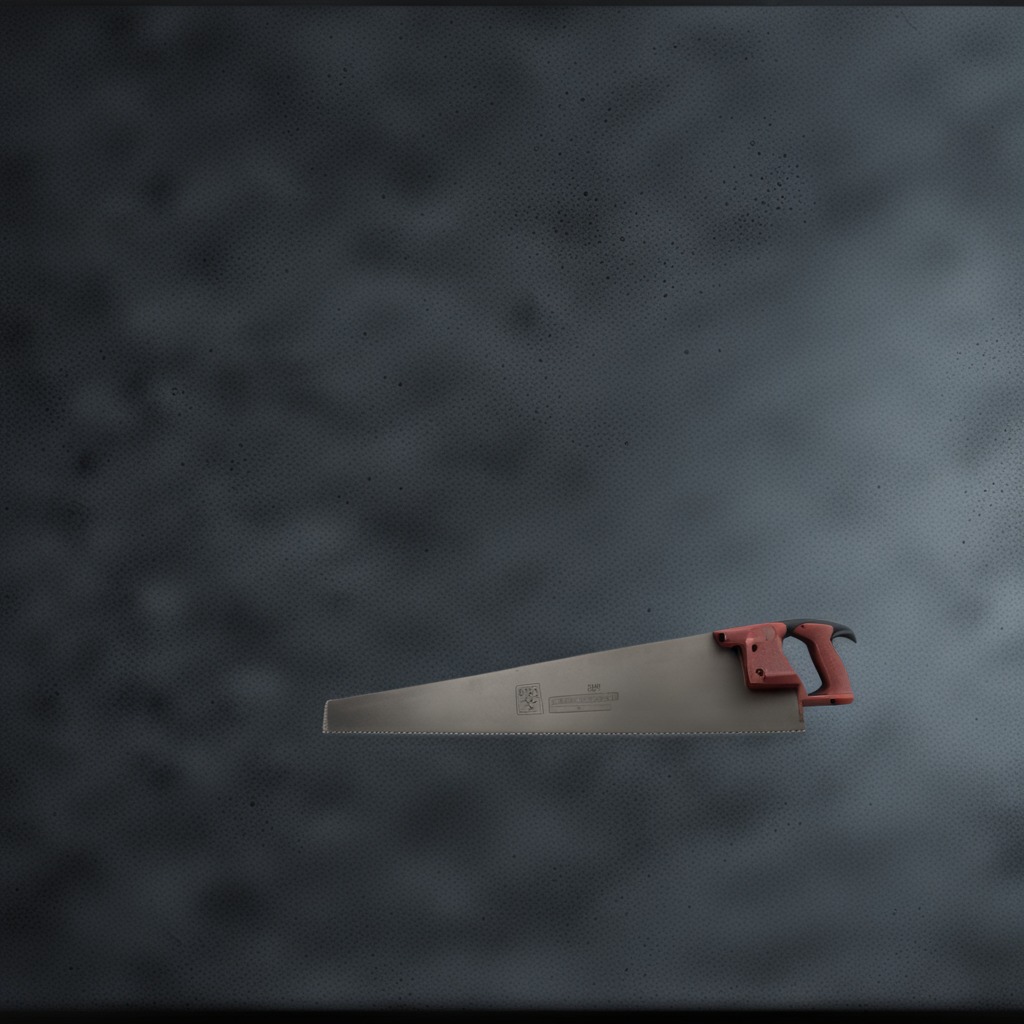
A metal saw is lying on a clean granite table inside a workshop at night.